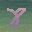
Label: 8